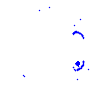
Particle: pion